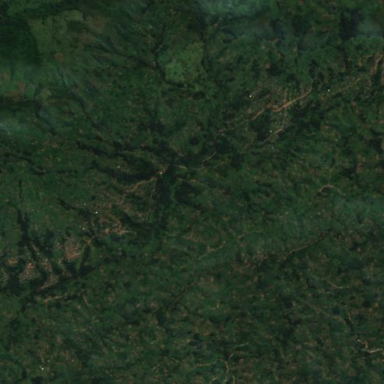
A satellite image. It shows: Beautiful woodland area.